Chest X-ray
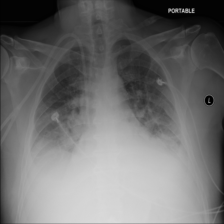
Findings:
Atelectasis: negative
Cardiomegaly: negative
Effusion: negative
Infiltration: negative
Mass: negative
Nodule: negative
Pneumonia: negative
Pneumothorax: negative
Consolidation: negative
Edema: positive
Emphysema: negative
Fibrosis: negative
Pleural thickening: negative
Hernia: negative